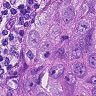
Metastatic tissue present: yes